Question: I have used Struts2 Annotation
'web.xml'
'''
<welcome-file-list>
<welcome-file>index.jsp</welcome-file>
</welcome-file-list>
<filter>
<filter-name>struts2</filter-name>
<filter-class>org.apache.struts2.dispatcher.ng.filter.StrutsPrepareAndExecuteFilter</filter-class>
</filter>
<filter-mapping>
<filter-name>struts2</filter-name>
<url-pattern>/*</url-pattern>
</filter-mapping>
'''
'''
<s:form action="test" method="post">
<s:textfield name="id" label="Id"></s:textfield>
<s:submit value="Submit"></s:submit>
</s:form>
'''
'''
@Namespace("/")
public class Test extends ActionSupport {
private static final long serialVersionUID = 1L;
@Action(value = "test", results = { @Result(name = "success", location = "success.jsp") })
public String input() {
System.out.println("input call");
return SUCCESS;
}
}
'''
'''
HTTP Status 404 - There is no Action mapped for namespace / and action name test.
'''

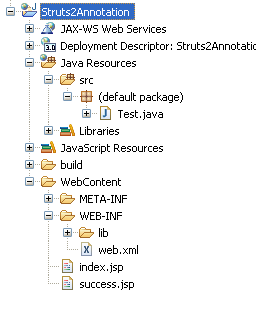
Answer: Do the following.
Place your Test action in a package called "com.mydomain.action", the first part can be what ever you want but it must end in ".action" struts2-conventions will pick up your action. If there are additional packages such as: "com.mydomain.action.here" then the packages following "action" will be interpreted as a struts2 namespace.
Please rename "success.jsp" to "test.jsp" and move it to: "/WEB-INF/content/test.jsp", /WEB-INF/content is where actions in the default namespace will have their view resolved. In the case of the /here package, views would need to be placed under /WEB-INF/content/here
Lets rewrite your Test action to keep with conventions defaults:
'''
public class Test extends ActionSupport {
private static final long serialVersionUID = 1L;
public String execute() {
System.out.println("input call");
return SUCCESS;
}
}
'''
Something else to note. You could have called your view test-success.jsp instead of just test. This is because conventions will look first for a view with the String returned from the action appended to the Action name which in this case is test.
Also while Classes are camel case: MyMagicTest a veiw for such an action class would be my-magic-test.jsp
Now that you know you can do a lot without xml OR annotations... conventions makes use of annotations to OVERRIDE the defaults when needed. You do this to take shortcuts, and so annotations signal an exceptional case. Don't use them to define what conventions readily provides out of the box.
For more information on conventions please see: <URL> which I would strongly recommend you review fully so you'll know many of the possible features.